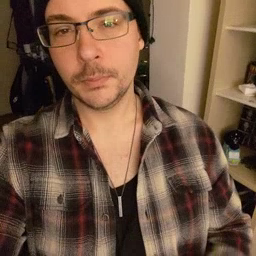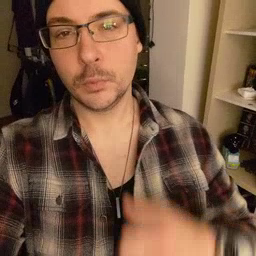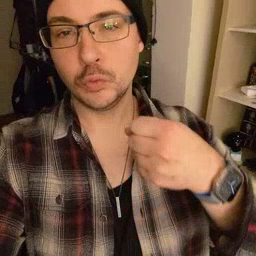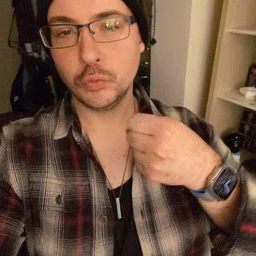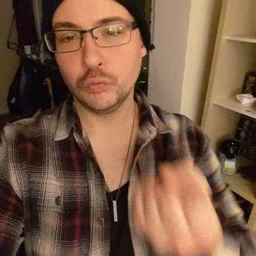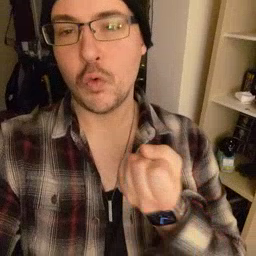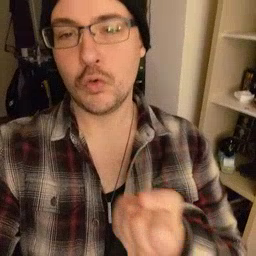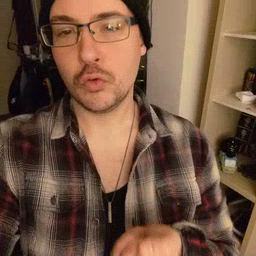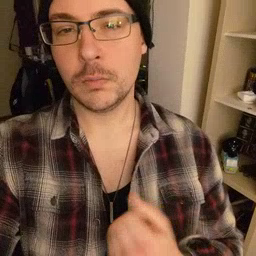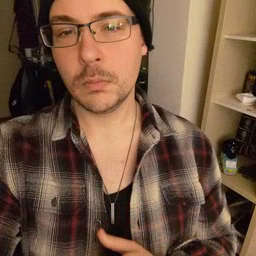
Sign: drawer